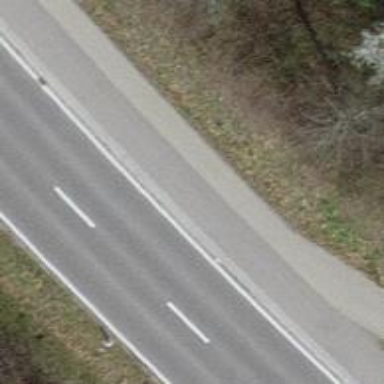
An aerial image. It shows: Asphalt path that serves as sidewalk.